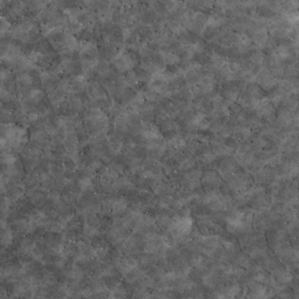
Label: non_frost